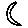
Label: moon